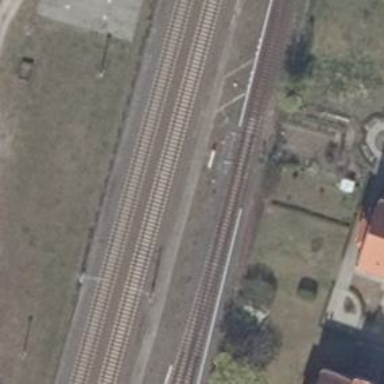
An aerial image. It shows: Railway signal.